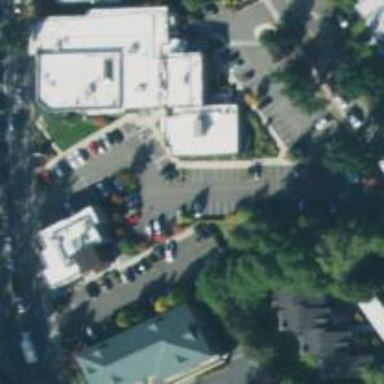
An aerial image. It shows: Parking space.